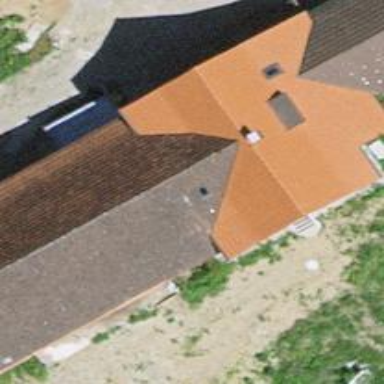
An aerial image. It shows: Detached building with orange hipped roof.